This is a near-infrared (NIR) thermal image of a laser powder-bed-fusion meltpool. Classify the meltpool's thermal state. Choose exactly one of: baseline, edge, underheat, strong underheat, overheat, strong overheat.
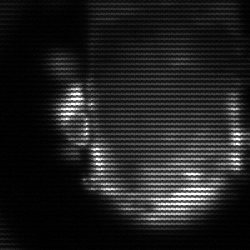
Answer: baseline